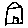
Label: house